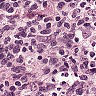
Metastatic tissue present: no